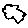
Label: cloud